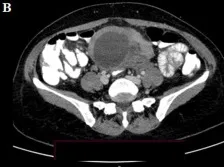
A,B,C) computerized tomography showing air-fluid levels in the small intestine and the size of the ovarian cyst.
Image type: radiology (ct)